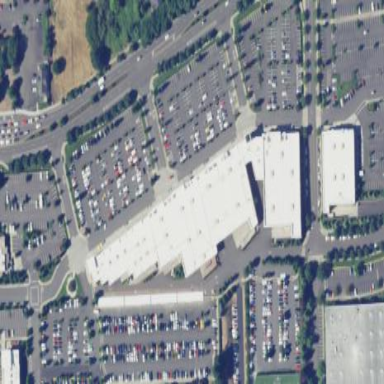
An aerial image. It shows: Retail area.